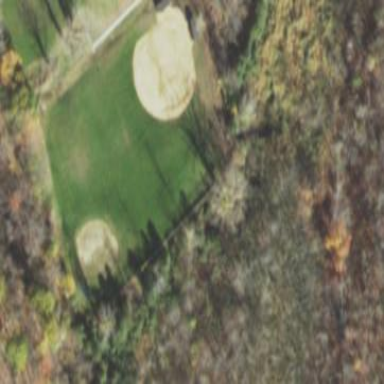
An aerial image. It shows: Softball pitch for leisure sports.